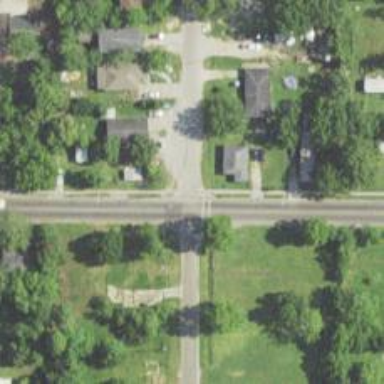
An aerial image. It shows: Uncontrolled road crossing with lines markings.